Aerial crown-view tile of a tropical tree (Barro Colorado Island, Panama), acquired 20240813:
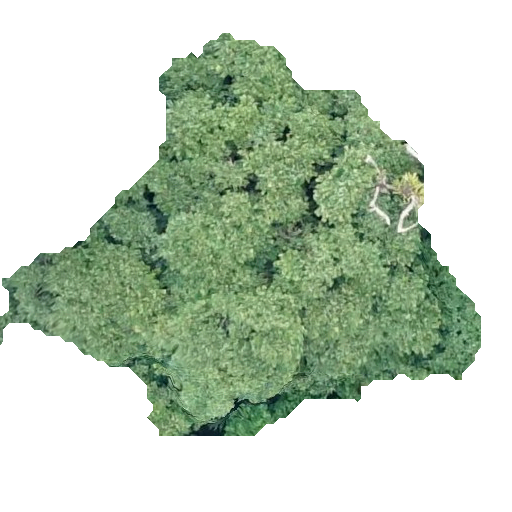
Species: Luehea seemannii
GBIF accepted scientific name: Luehea seemannii
Crown area: 167.024 m²